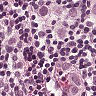
Metastatic tissue present: yes